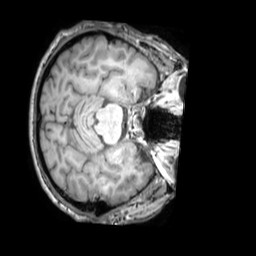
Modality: T1w
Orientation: axial
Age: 74
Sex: male
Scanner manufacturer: philips
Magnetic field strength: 3 T
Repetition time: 0.009875 s
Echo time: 0.004594 s